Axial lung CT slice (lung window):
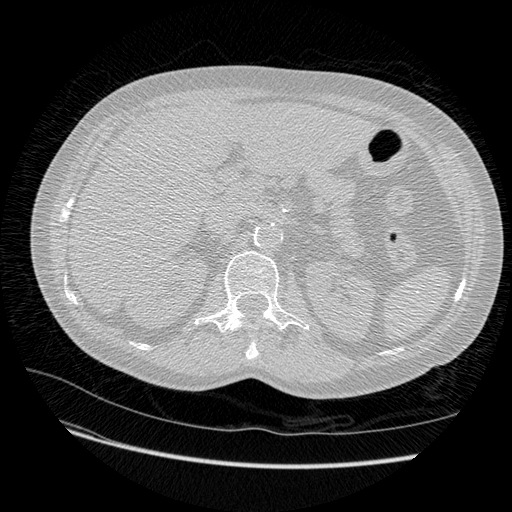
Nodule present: no